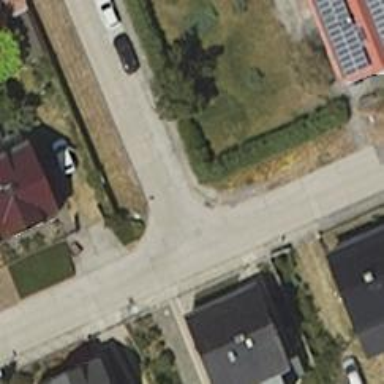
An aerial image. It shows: Residential road paved with concrete.